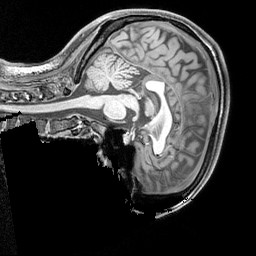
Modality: T1w
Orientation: sagittal